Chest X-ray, PA view. Patient: 62 years old, sex F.
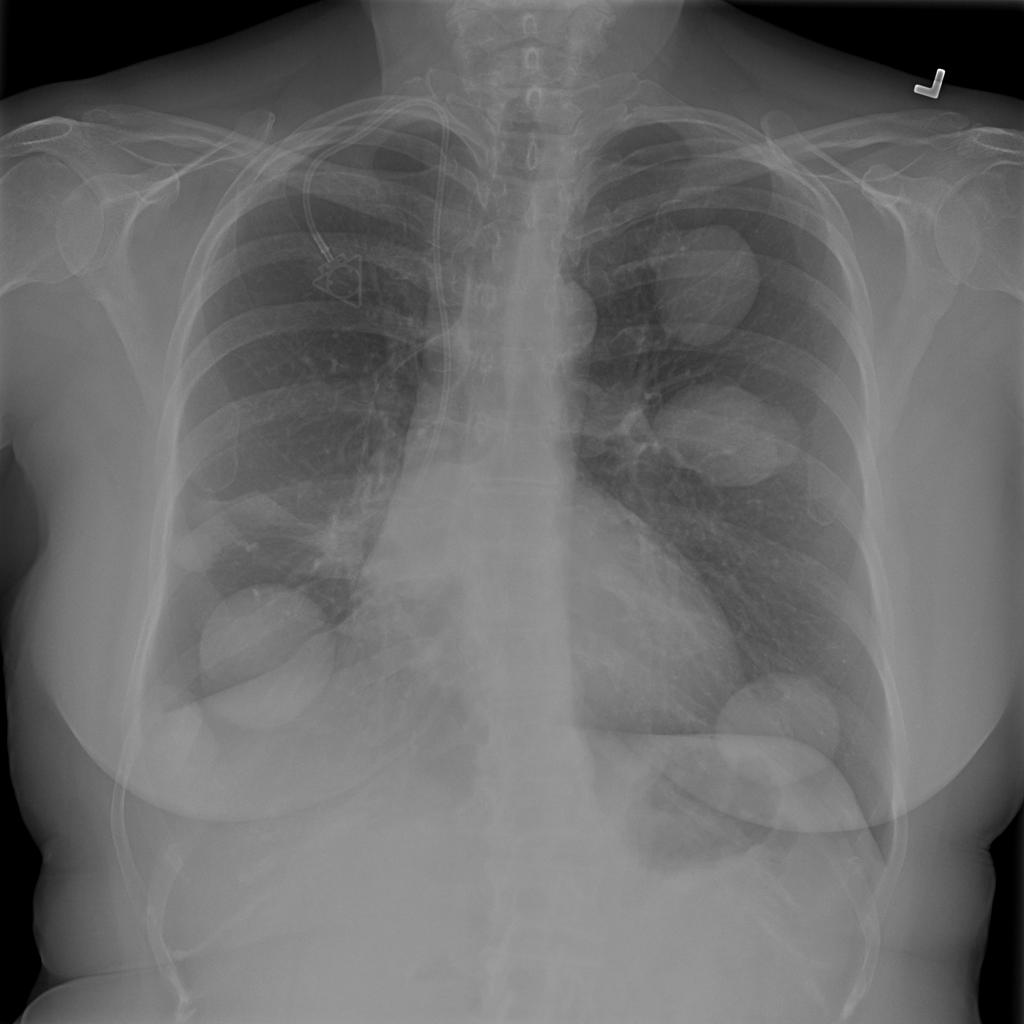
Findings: Mass